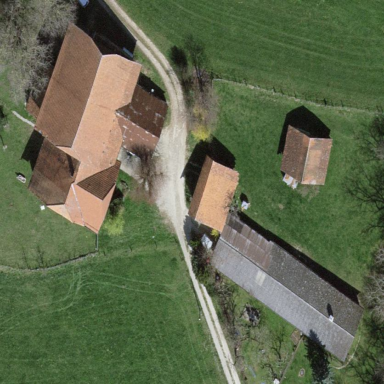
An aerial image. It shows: Farmyard area.